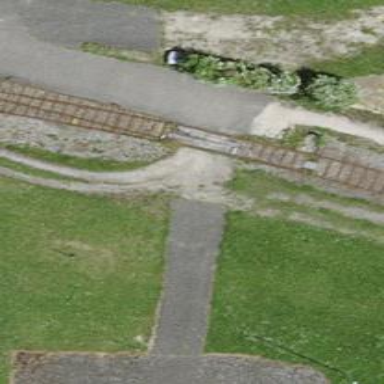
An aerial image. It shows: Railway switch.